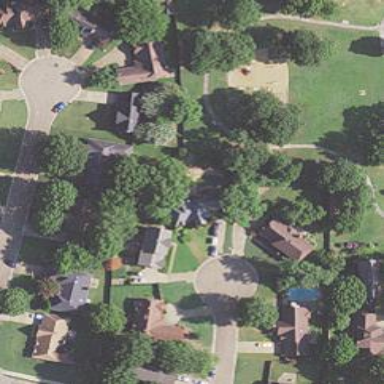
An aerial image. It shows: Neighborhood.